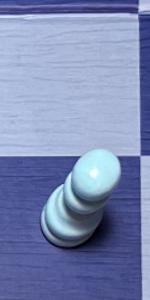
Label: Pawn_White